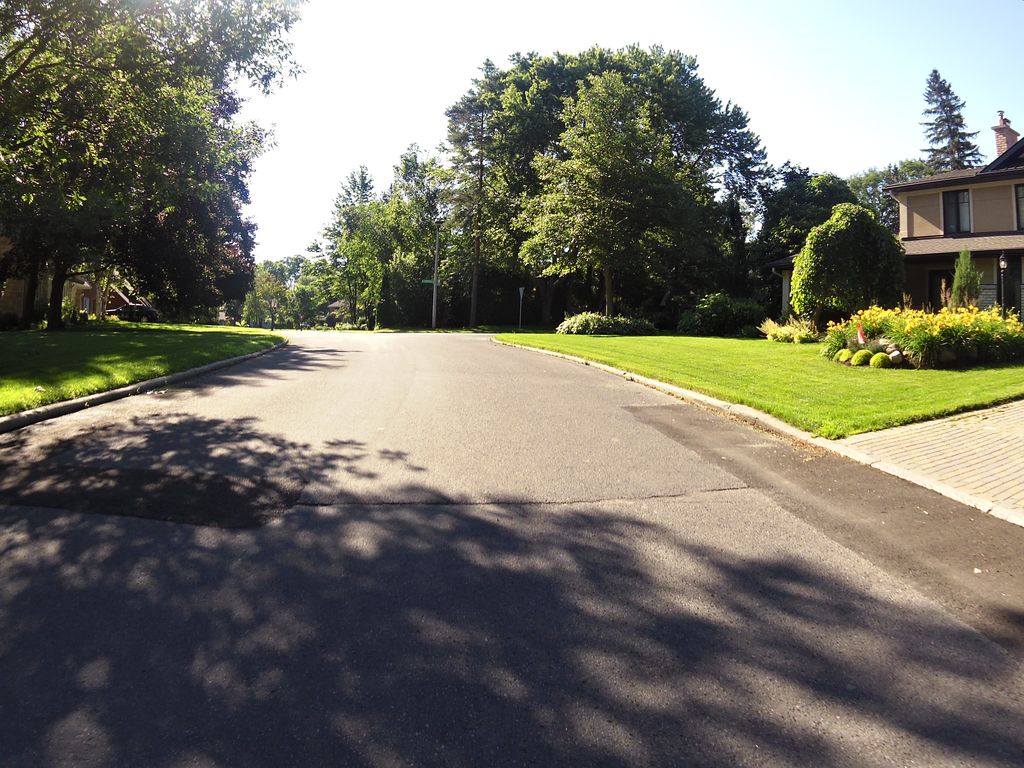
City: ottawa-gatineau